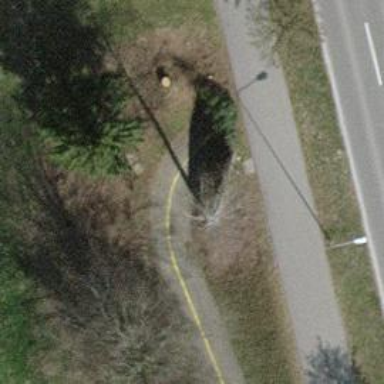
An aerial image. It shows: Tunnel with asphalt path running through it.